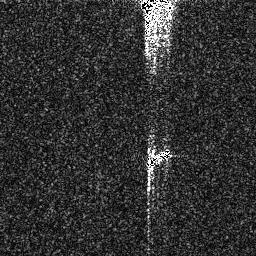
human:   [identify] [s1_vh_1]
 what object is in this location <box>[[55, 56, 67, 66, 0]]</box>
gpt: <ref>1 medium ship at the center</ref>